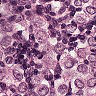
Metastatic tissue present: yes